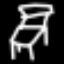
Label: chair